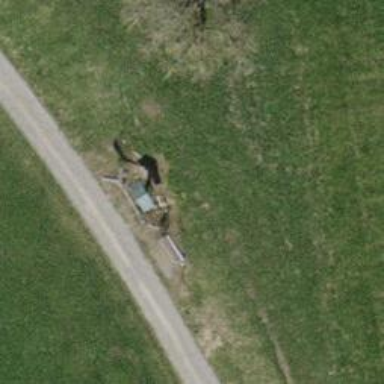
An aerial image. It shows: Wayside cross with historic significance.